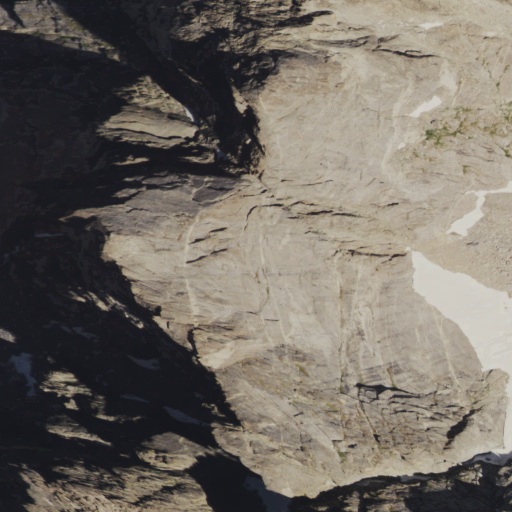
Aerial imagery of cliff(s) in Wyoming named Sharks Nose containing barren land and grassland